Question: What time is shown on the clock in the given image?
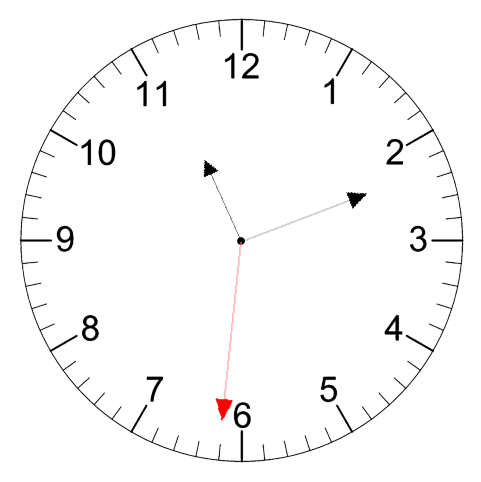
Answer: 11:11:31